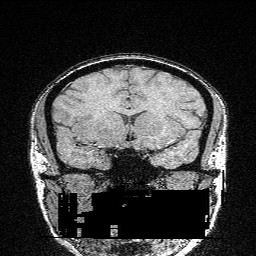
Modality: FLASH
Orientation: sagittal
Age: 24
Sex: female